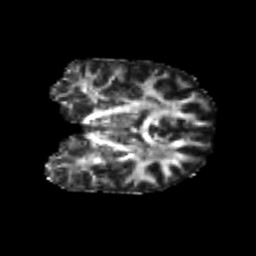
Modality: FA
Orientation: coronal
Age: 20
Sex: female
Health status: healthy
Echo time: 0.074 s